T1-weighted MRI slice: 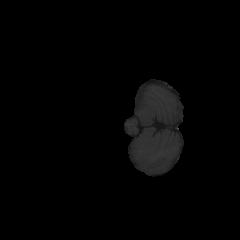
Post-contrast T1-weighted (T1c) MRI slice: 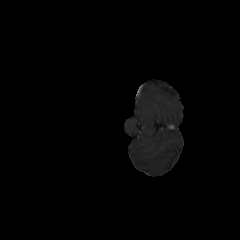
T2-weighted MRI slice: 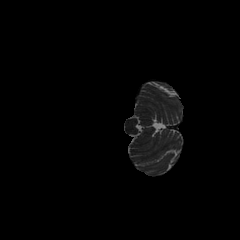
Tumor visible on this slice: no